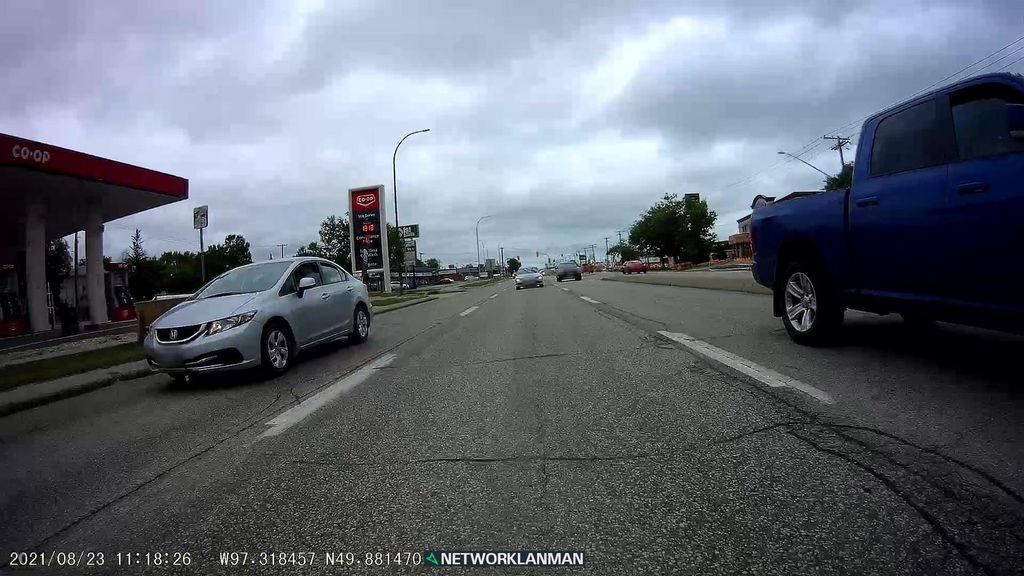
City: winnipeg